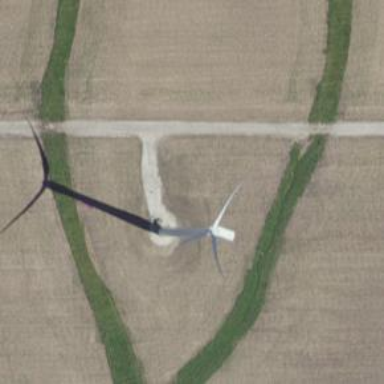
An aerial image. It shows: Wind generator powered by horizontal axis wind turbine.